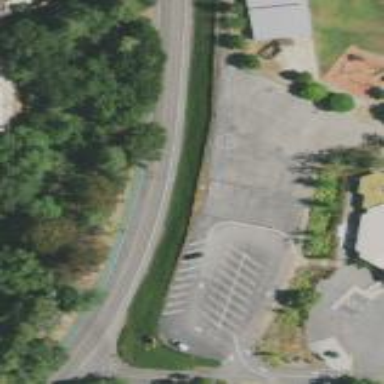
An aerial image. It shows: Asphalt schoolyard.